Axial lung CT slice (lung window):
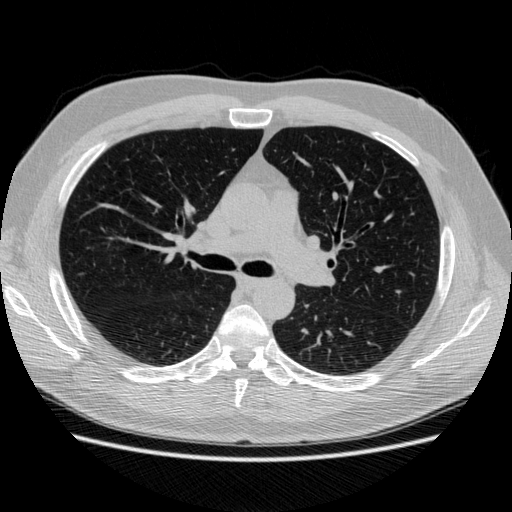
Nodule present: no